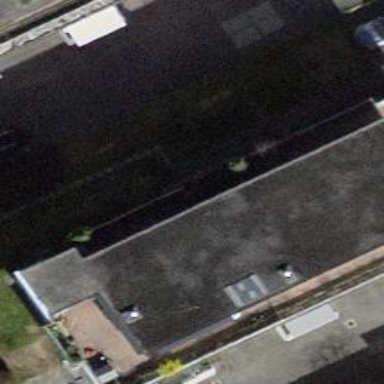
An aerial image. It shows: Flat-roofed building.